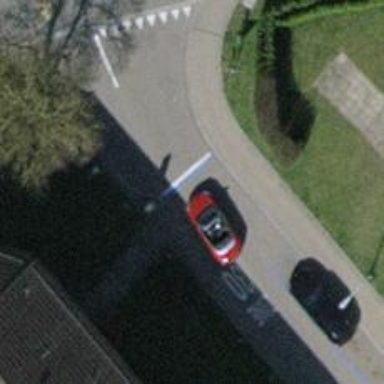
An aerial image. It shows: Road with traffic signals.